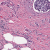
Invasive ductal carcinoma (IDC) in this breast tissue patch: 0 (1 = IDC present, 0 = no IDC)